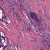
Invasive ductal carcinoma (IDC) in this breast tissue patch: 0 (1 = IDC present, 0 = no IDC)